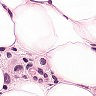
Metastatic tissue present: yes